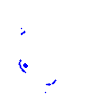
Particle: kaon